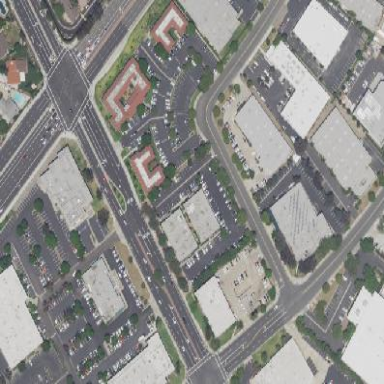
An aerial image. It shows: Commercial area.